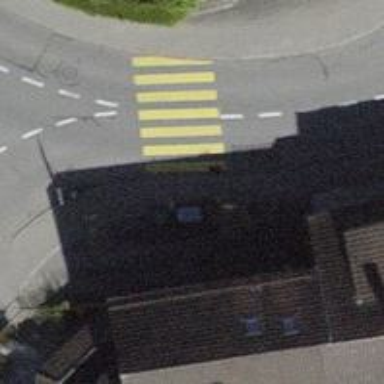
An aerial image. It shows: Sidewalk along the footway.